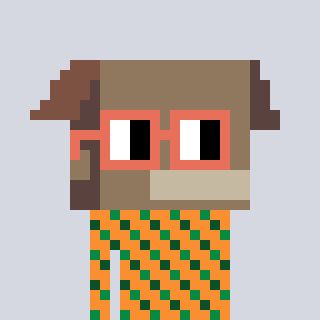
a pixel art character with square orange glasses, a box-shaped head and a orange-colored body on a cool background